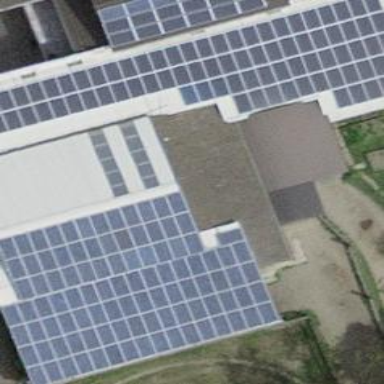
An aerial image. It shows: Solar photovoltaic panel generator.